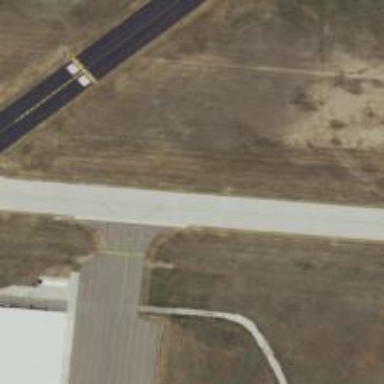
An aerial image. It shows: View of taxiway at the airport.